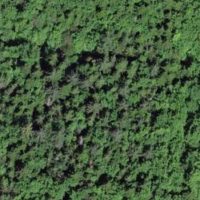
EUNIS habitat code: 41
Species observed at this site:
Cardamine heptaphylla